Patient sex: M
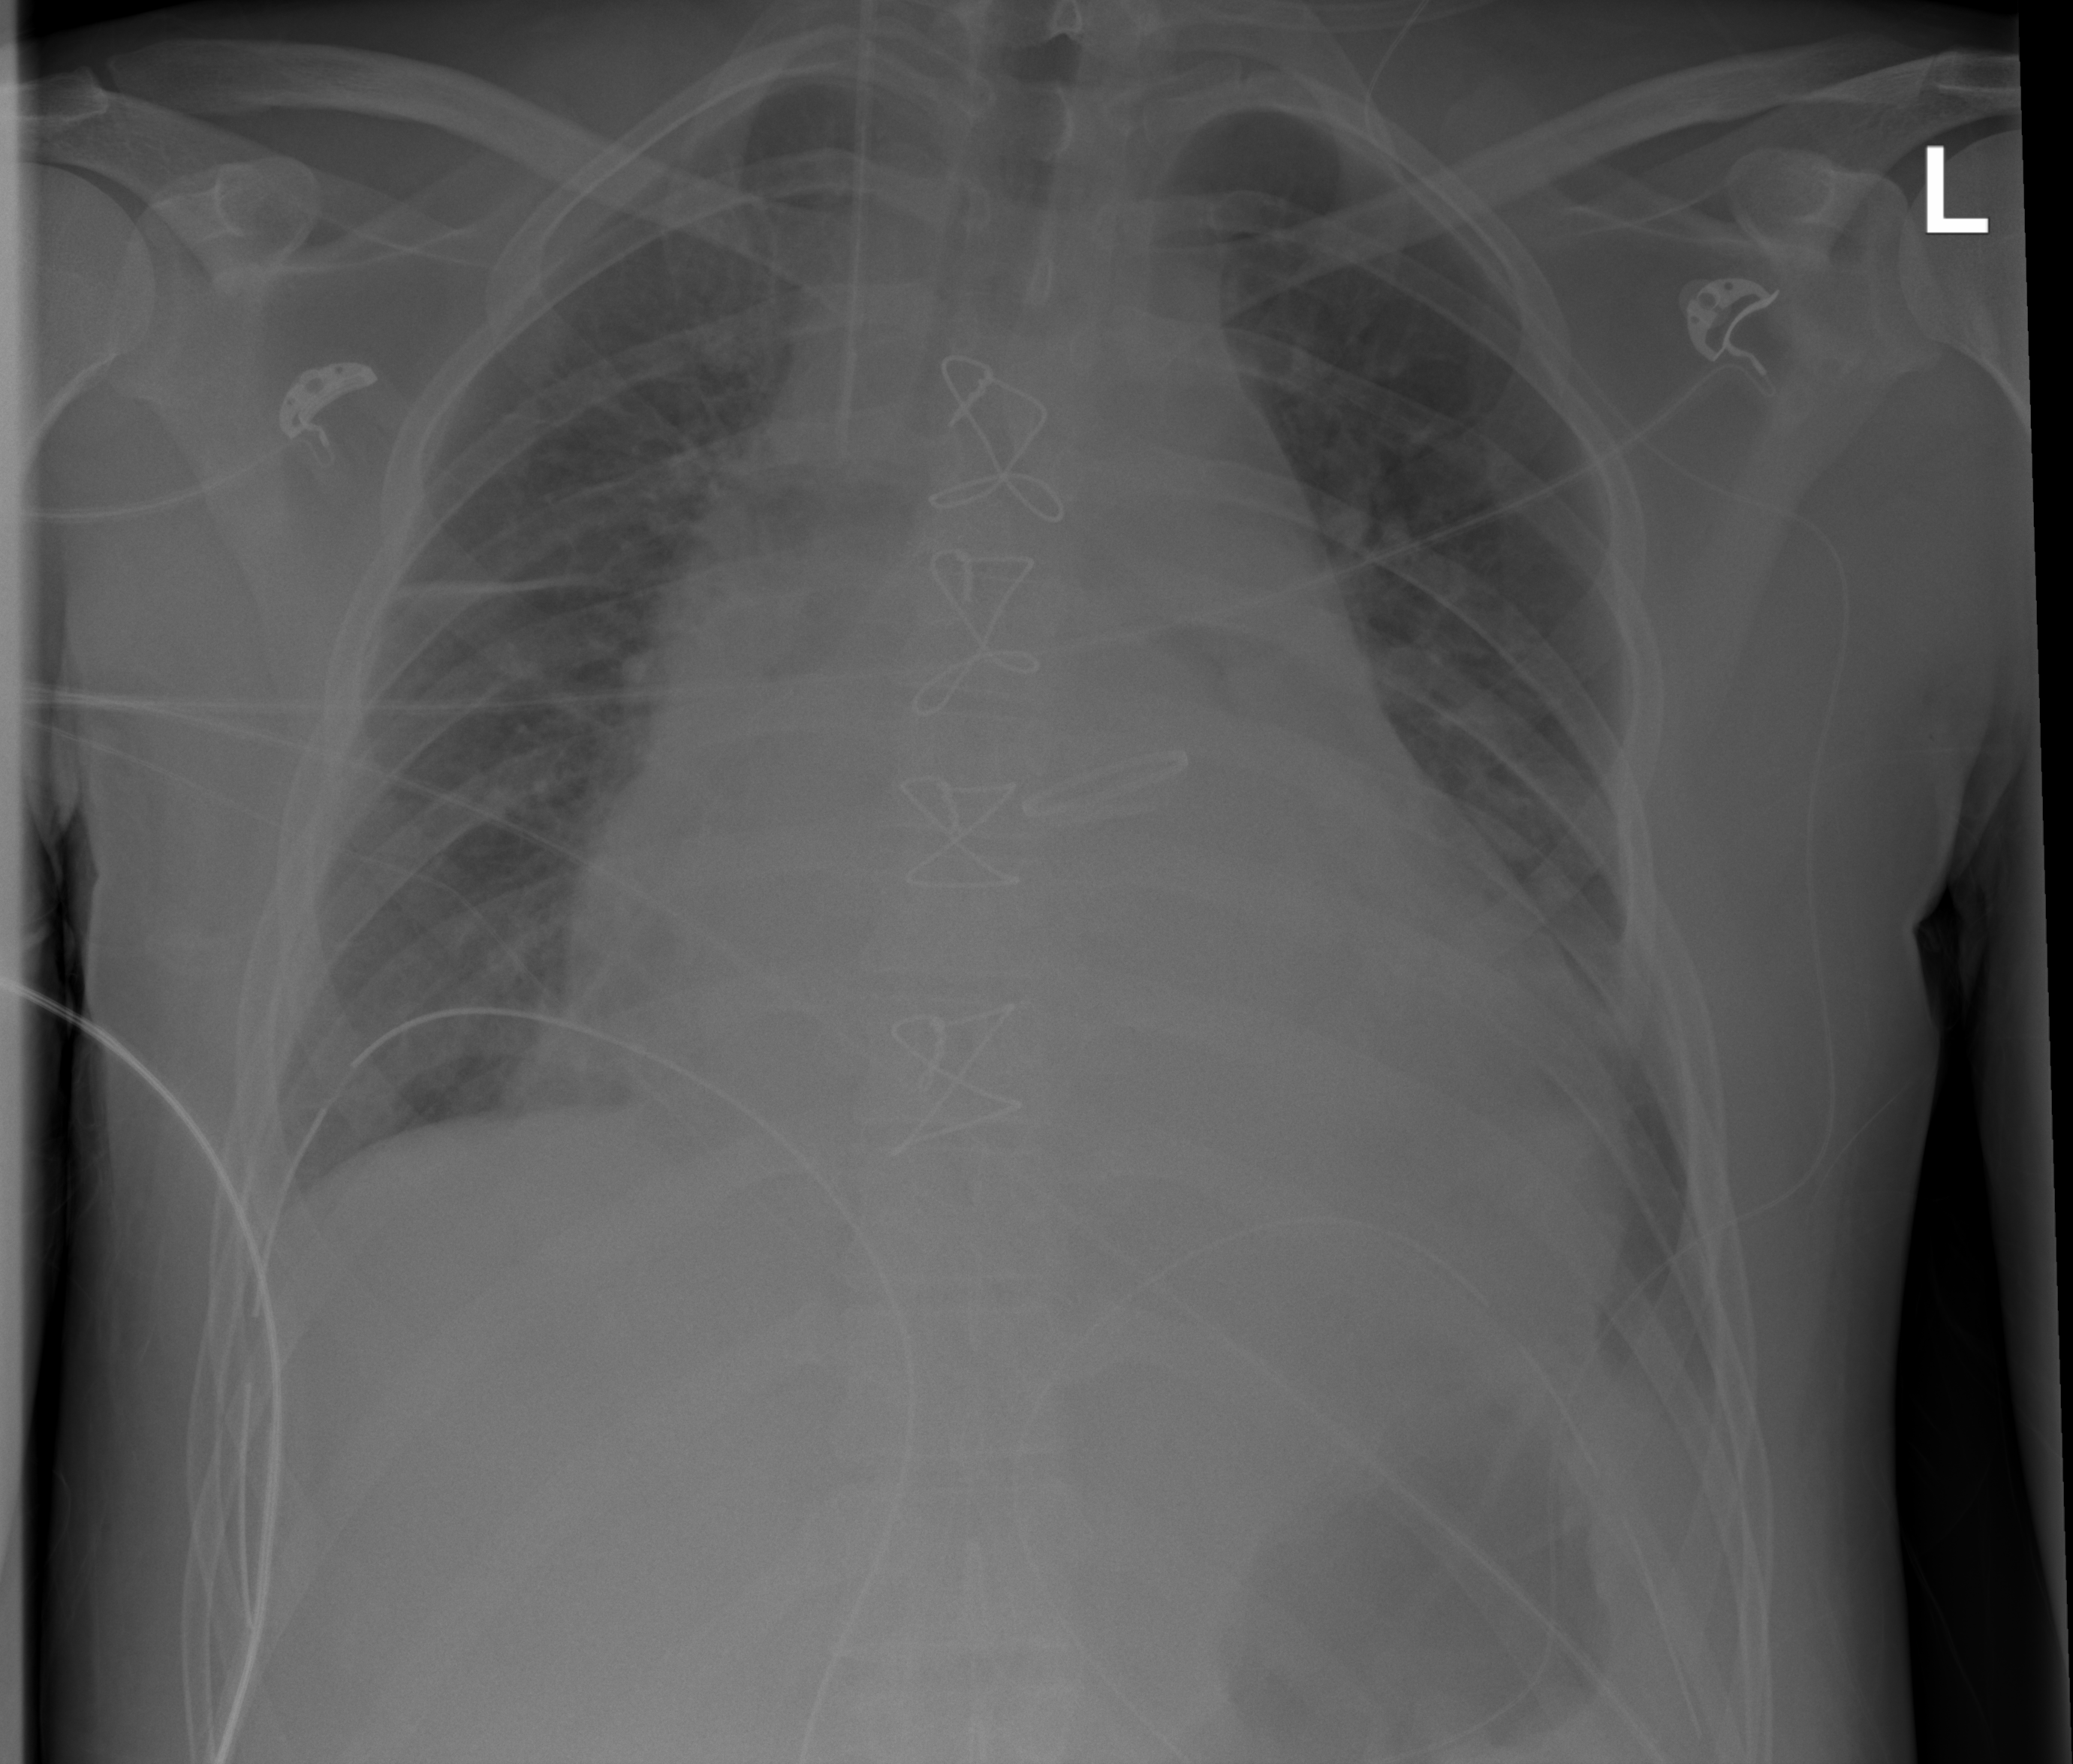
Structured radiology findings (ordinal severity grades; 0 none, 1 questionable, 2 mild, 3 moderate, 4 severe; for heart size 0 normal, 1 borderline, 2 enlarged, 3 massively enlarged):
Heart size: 3
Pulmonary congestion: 2
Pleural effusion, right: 2
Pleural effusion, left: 2
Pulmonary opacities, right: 2
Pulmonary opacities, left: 2
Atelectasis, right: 2
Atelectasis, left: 2